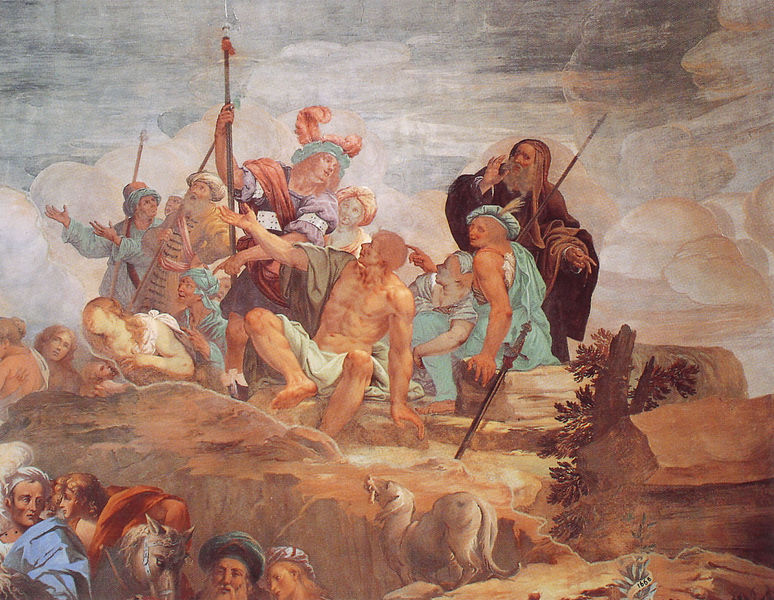
Titel: Die Engel/Kreuzigung
Künstler: Antonio Busca
Institution: Ossuccio: Sacri Monte di Varese, X Kapelle
Schlagwörter: baum, felsen, gemälde, gott, himmel, kampf, kämpfer, mann, vogel, wolken, frauen, landschaft, menschen, braun, bunt, frau, männer, hund, tier, bild, natur, kirche, mantel, renaissance, bauern, pferd, pferde, fels, havarie, sturm, ernst, draußen, ritter, art, jesus, toga, krieger, speer, speere, harfe, baumstumpf, gestrandete, menshcne, tpga, tuga, dunkler himel, nhund